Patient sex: F
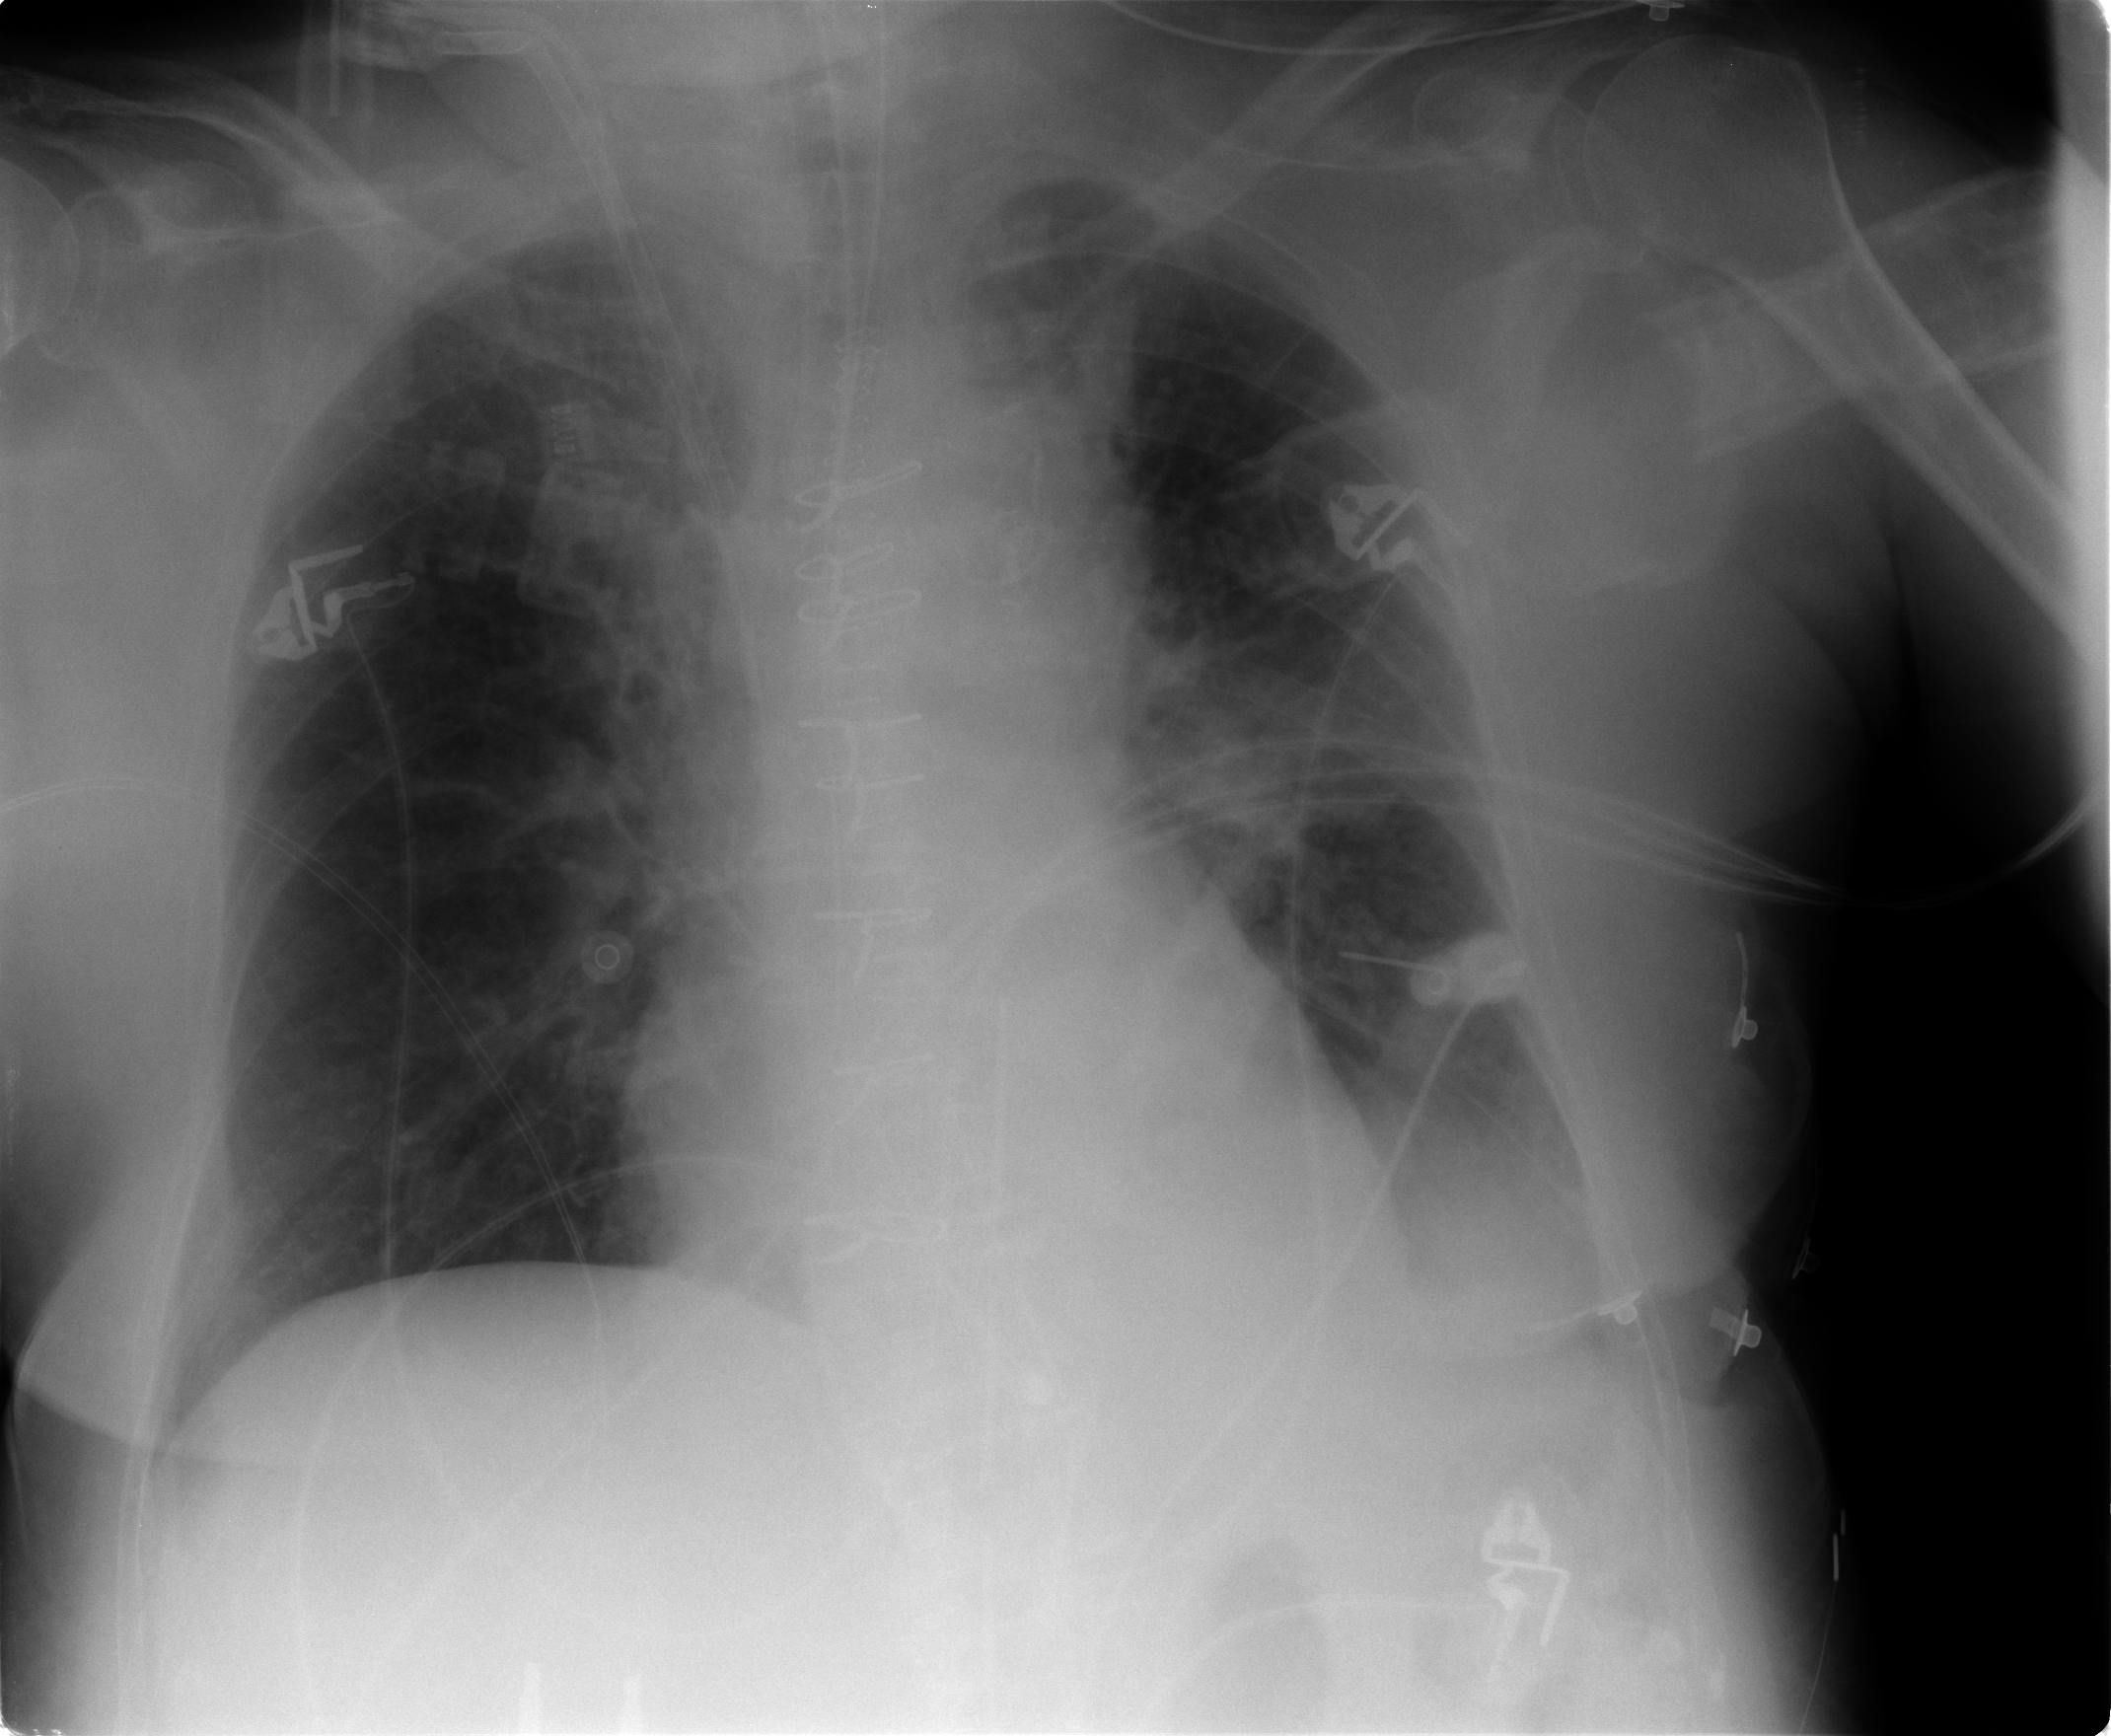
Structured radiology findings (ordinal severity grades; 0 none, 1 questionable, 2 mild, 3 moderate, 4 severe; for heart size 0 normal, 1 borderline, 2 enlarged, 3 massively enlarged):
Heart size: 0
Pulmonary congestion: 2
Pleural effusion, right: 0
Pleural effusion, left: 2
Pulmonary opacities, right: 0
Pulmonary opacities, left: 2
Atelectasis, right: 0
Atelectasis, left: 2